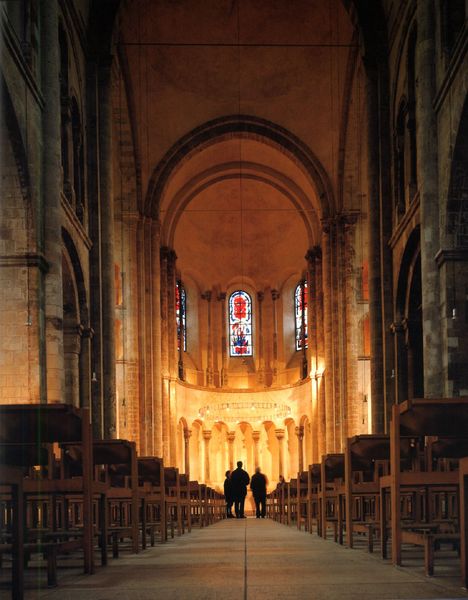
Titel: Groß St. Martin in Köln
Standort: Köln, Groß St. Martin (EU - D - NRW)
Schlagwörter: schatten, fenster, licht, männer, säule, säulen, architektur, mensch, stein, kirche, gotik, schön, bögen, gewölbe, hauptschiff, langhaus, schein, stuhl, glas, chor, prunk, menschen, kirchenfenster, kuppel, stühle